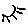
Label: sun